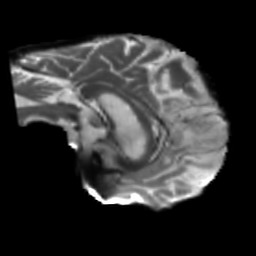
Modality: T2w
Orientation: sagittal
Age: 71
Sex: male
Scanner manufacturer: siemens
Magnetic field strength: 3 T
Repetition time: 5.25 s
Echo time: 0.08 s